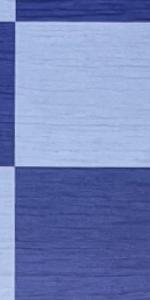
Label: Empty